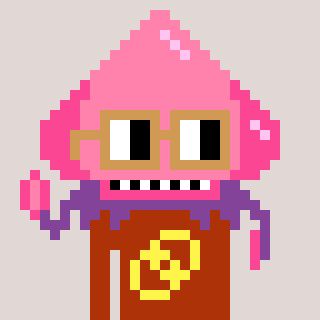
a pixel art character with square brown glasses, a squid-shaped head and a hotbrown-colored body on a warm background